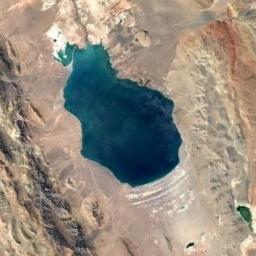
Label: lake